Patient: sex M, age 55
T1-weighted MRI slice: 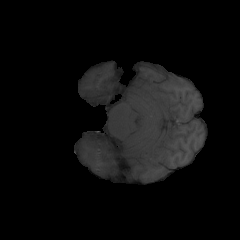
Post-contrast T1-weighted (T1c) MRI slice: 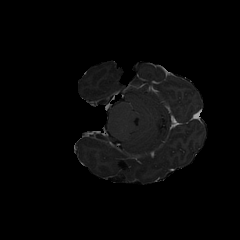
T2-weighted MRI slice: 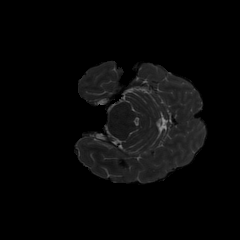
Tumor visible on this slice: no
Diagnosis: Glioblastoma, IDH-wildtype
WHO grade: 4